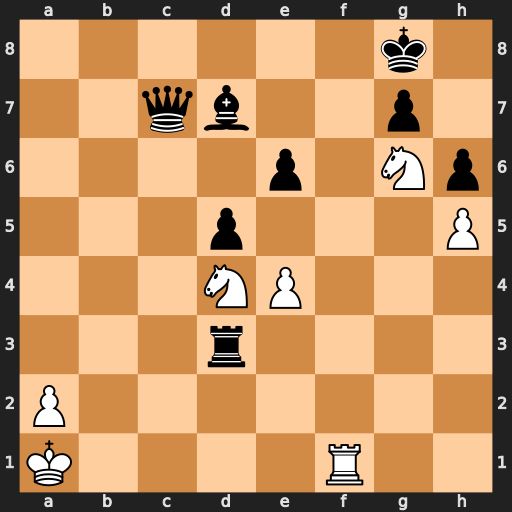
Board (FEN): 6k1/2qb2p1/4p1Np/3p3P/3NP3/3r4/P7/K4R2
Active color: w
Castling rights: -
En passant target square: -
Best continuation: Rf8+ Kh7 Rh8#